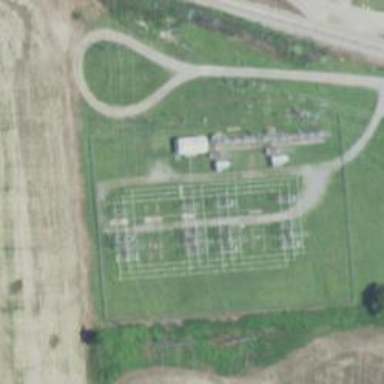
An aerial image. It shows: Distribution substation surrounded by fence.